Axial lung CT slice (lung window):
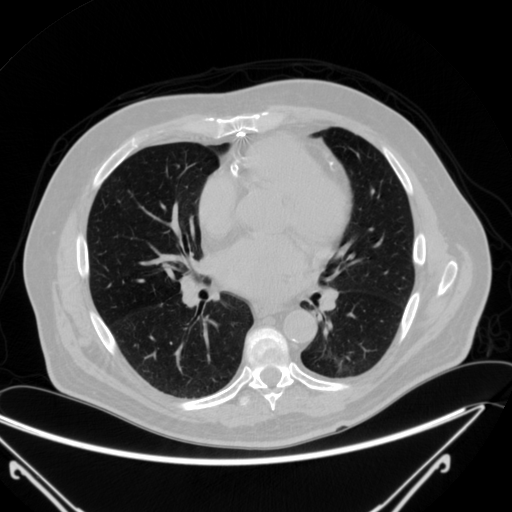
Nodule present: no